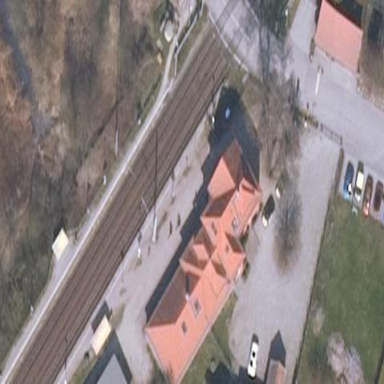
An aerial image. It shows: Train station building.